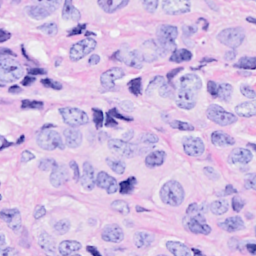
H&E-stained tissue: Breast